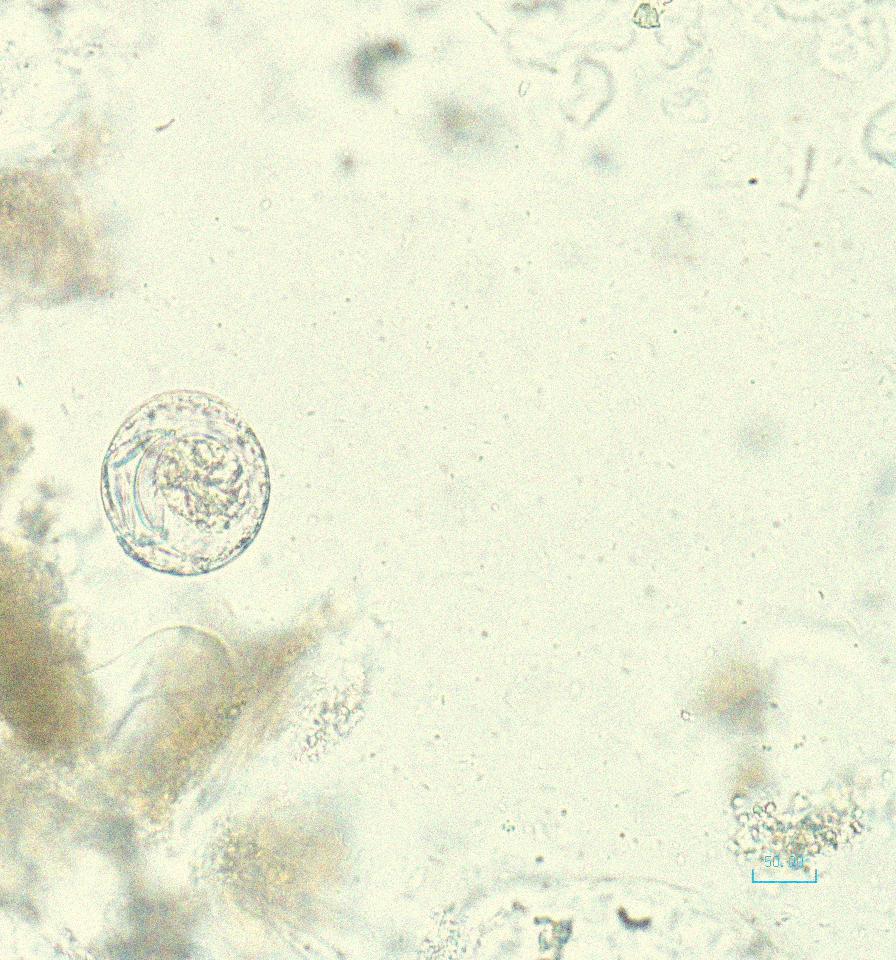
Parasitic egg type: Hymenolepis nana